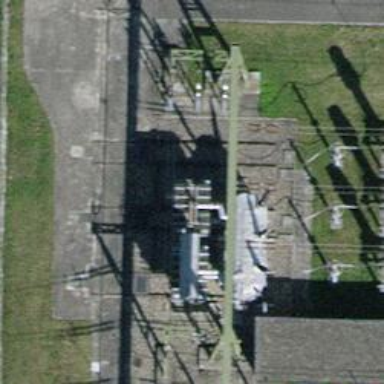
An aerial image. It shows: Insulator used in power systems.